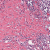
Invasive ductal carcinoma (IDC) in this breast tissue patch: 0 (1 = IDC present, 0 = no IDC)